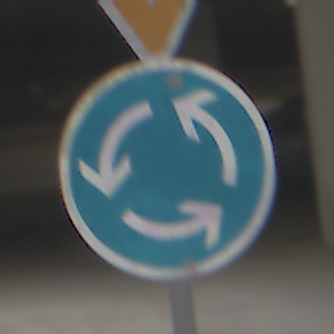
Verkehrszeichen: Kreisverkehr
Zusatzzeichen oben: VorfahrtGewaehren
Umgebung: Roofed, Urban
Tageszeit: Midday
Wetter: Overcast
Licht: Artificial
Jahreszeit: NotSpecified
Kontrast: MediumContrast